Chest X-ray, AP view. Patient: 45 years old, sex M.
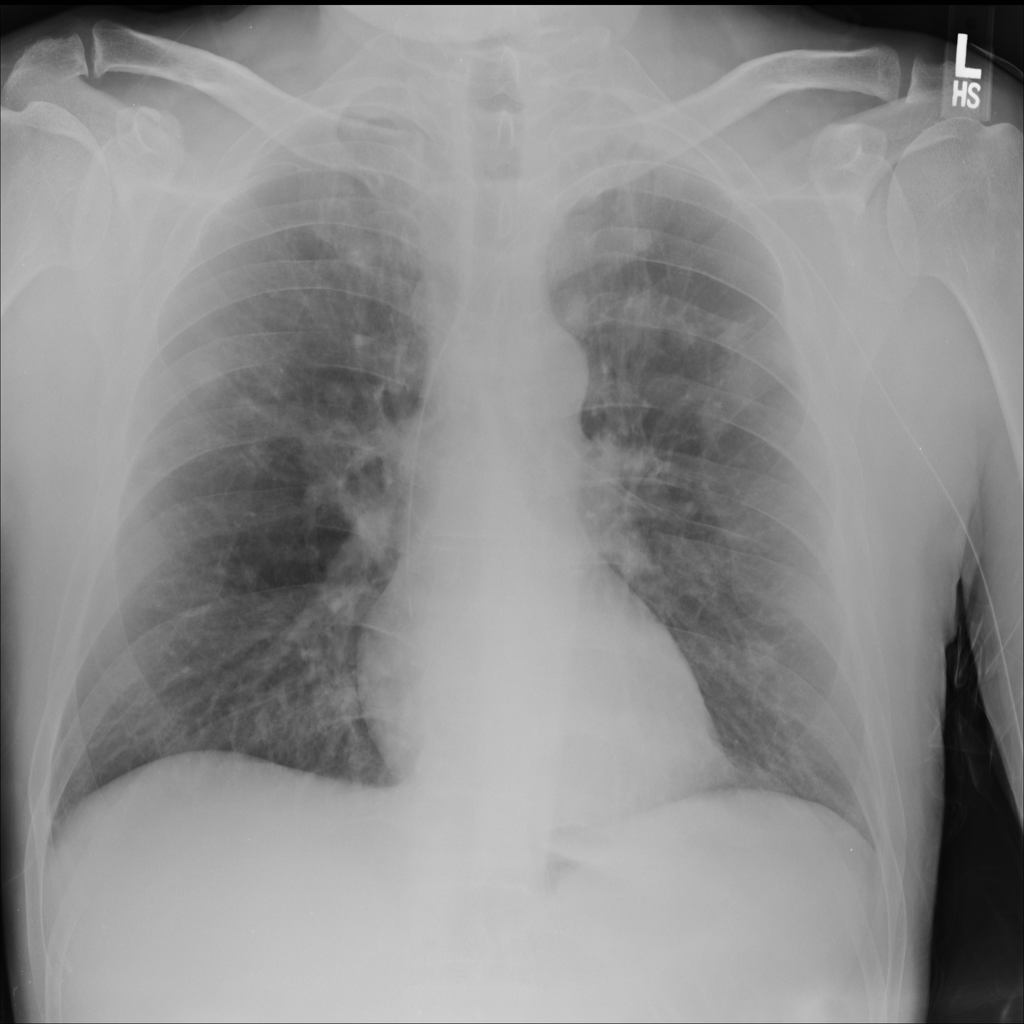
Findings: Nodule